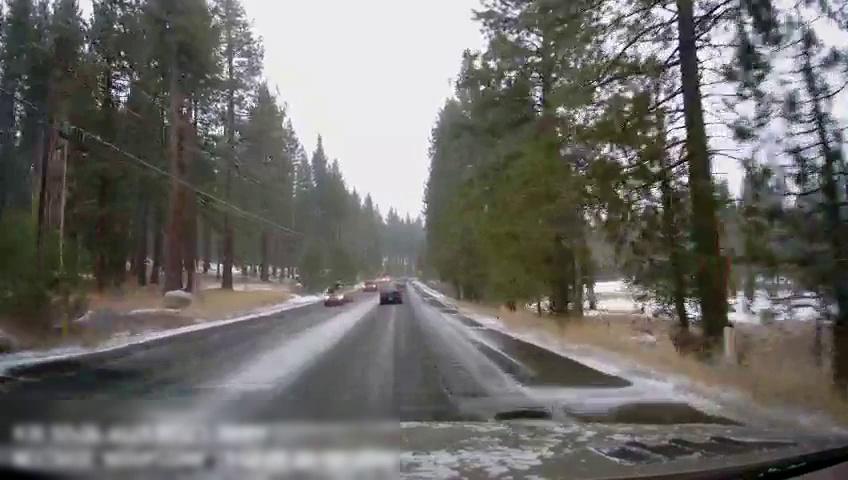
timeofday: Day
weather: Snowy
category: Drivable Space
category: Vehicles | SUV
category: Vehicles | Car
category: Lanes | Opposite Lane
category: Lanes | Current Lane